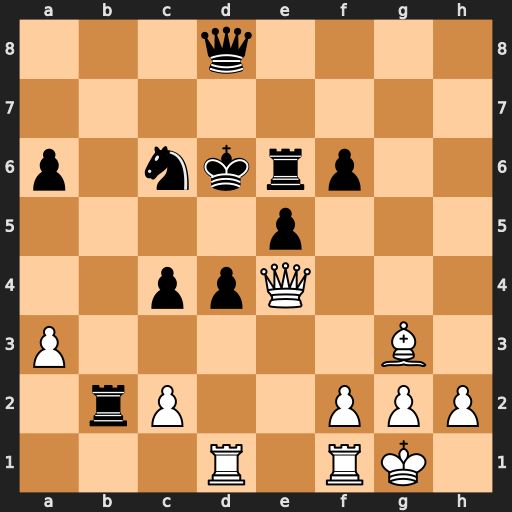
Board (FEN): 3q4/8/p1nkrp2/4p3/2ppQ3/P5B1/1rP2PPP/3R1RK1
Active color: w
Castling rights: -
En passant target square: -
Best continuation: Rxd4+ Nxd4 Qxd4+ Ke7 Qxb2